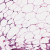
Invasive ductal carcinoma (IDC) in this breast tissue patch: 1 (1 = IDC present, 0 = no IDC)